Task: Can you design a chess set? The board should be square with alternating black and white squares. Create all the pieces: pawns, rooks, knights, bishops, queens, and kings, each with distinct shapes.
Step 3951:
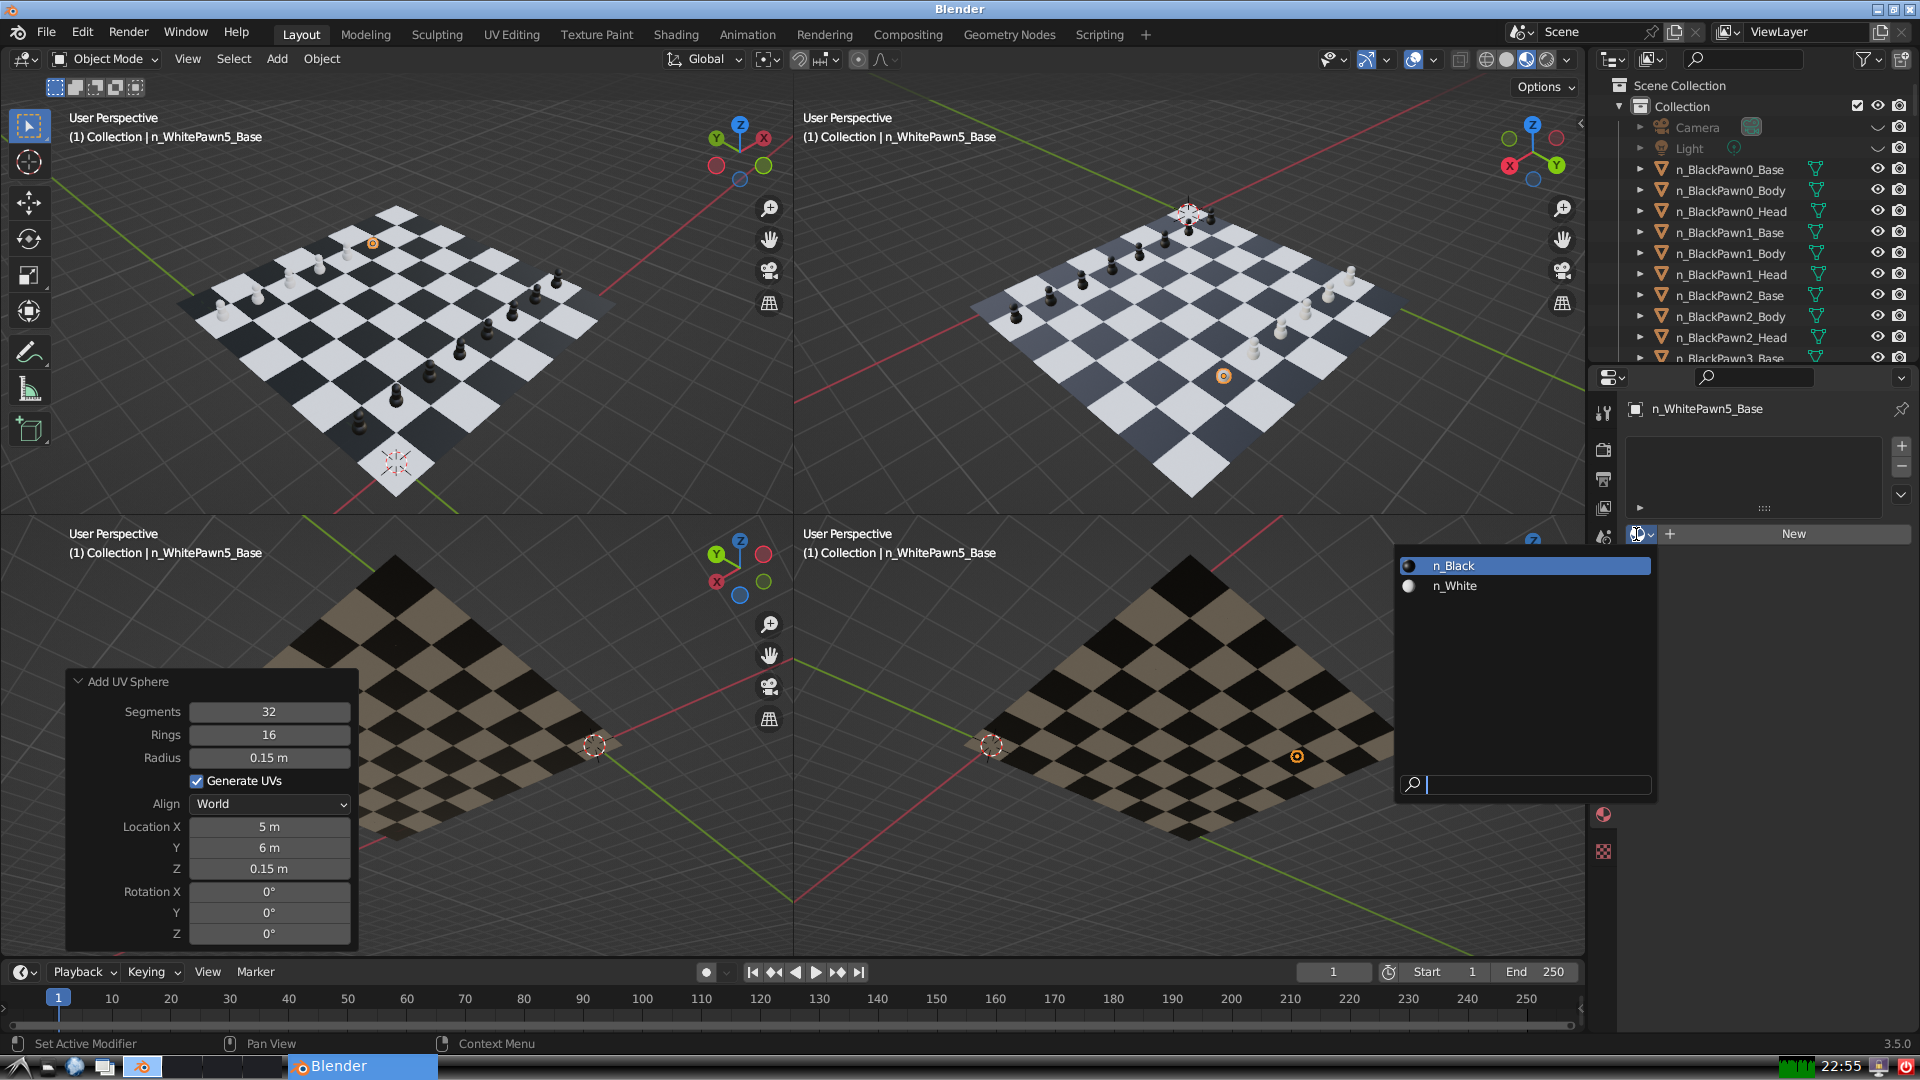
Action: input_text: n_White